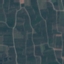
Label: PermanentCrop